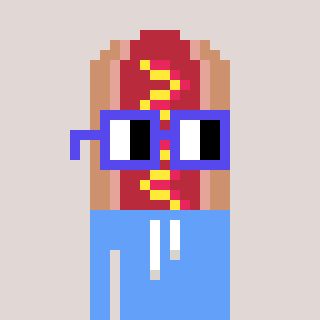
a pixel art character with square blue glasses, a hotdog-shaped head and a blue-colored body on a warm background